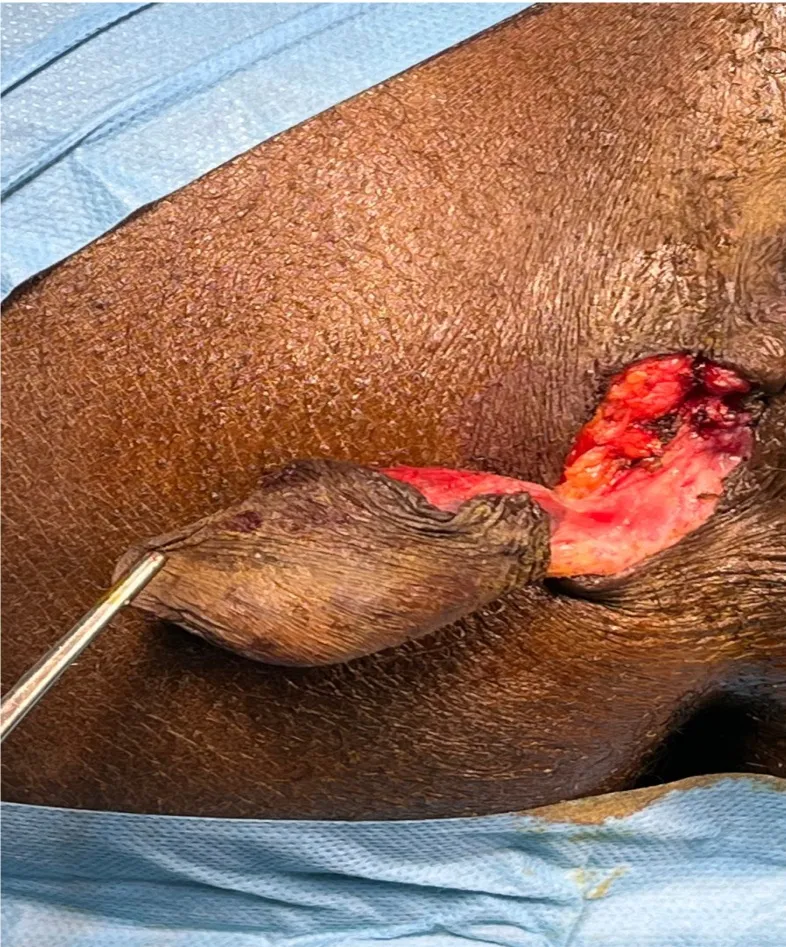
Biopsy Exeresis of the mass.
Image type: medical_photograph (skin_photograph)